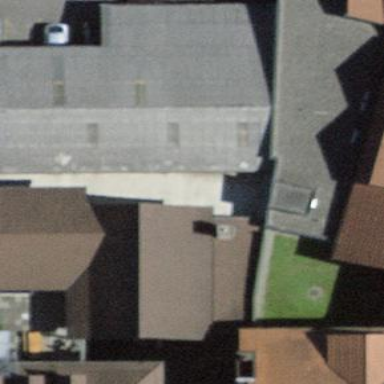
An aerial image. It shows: Shed.